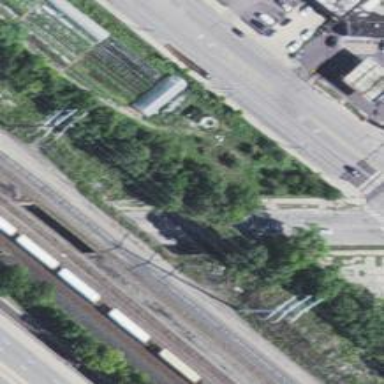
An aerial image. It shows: Abandoned railroad bridge.